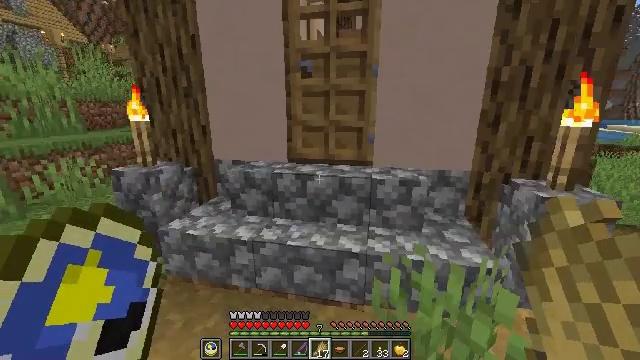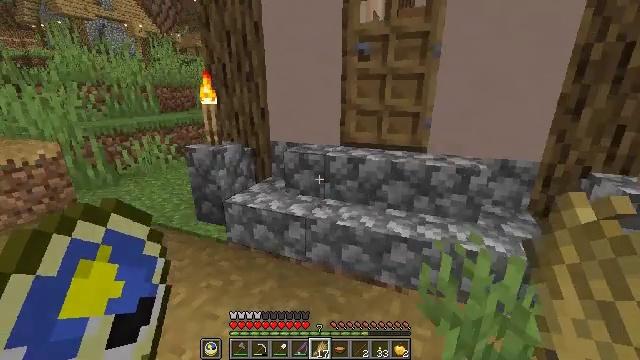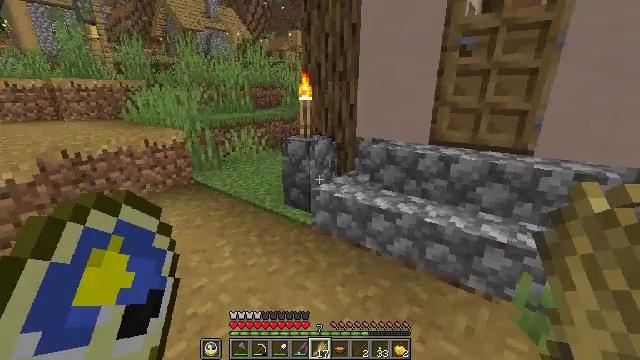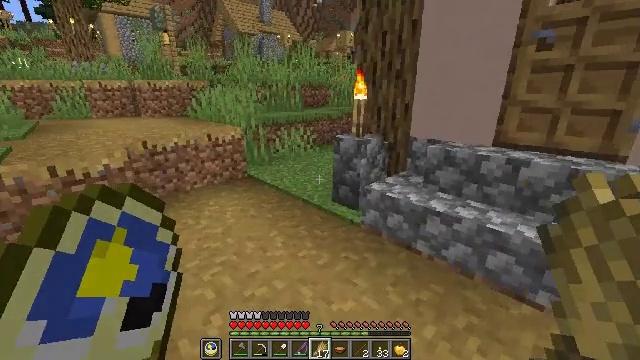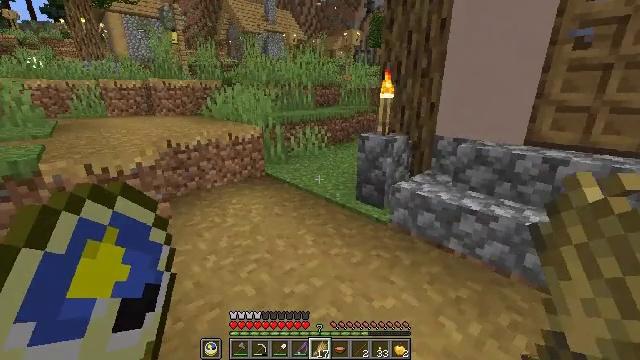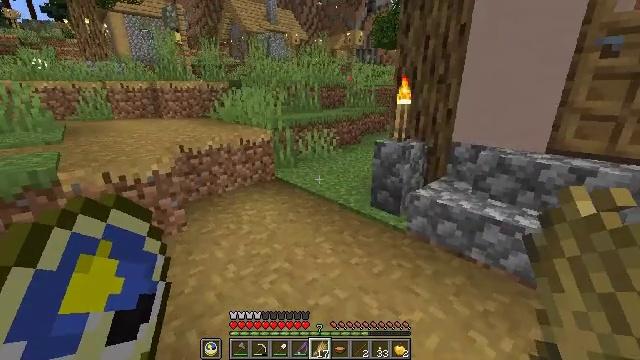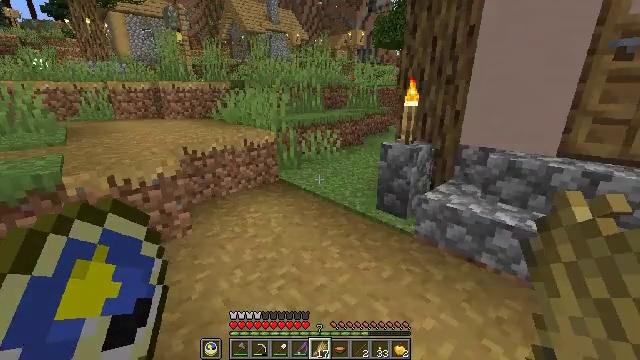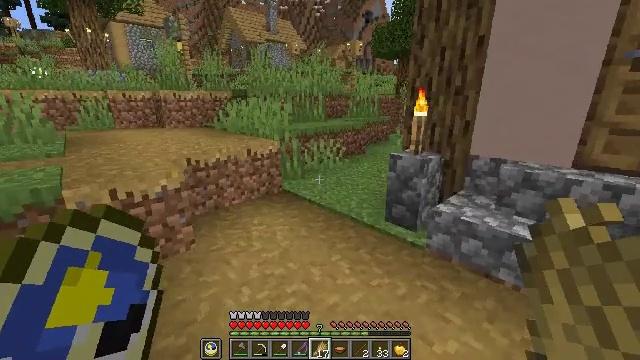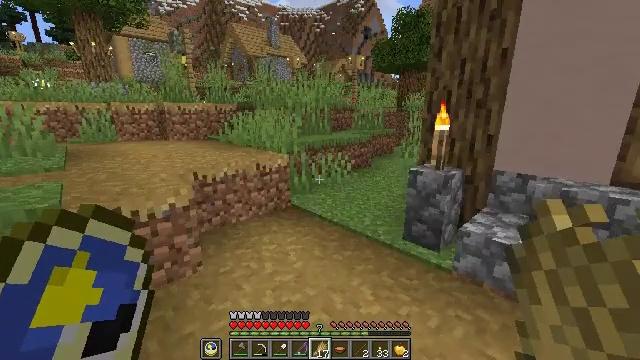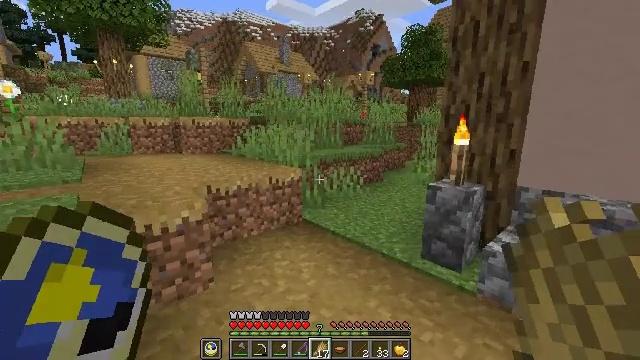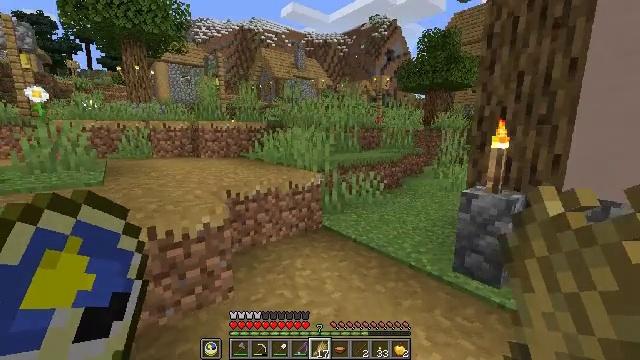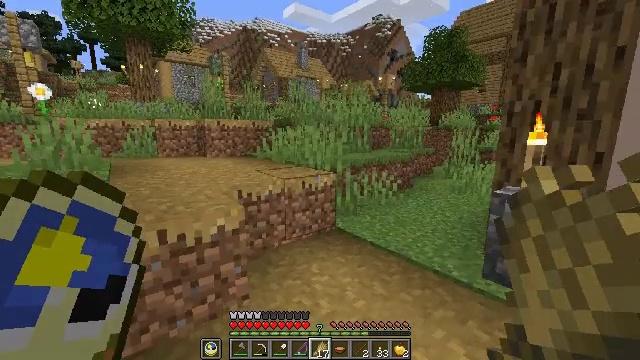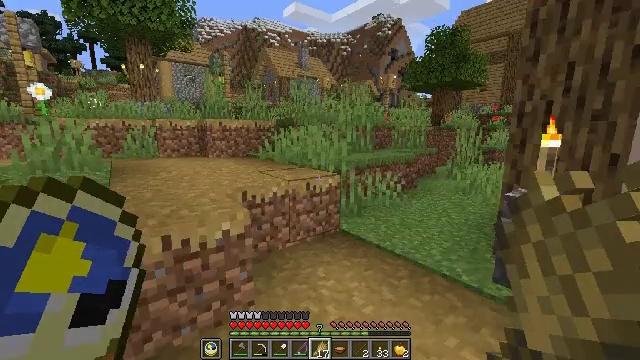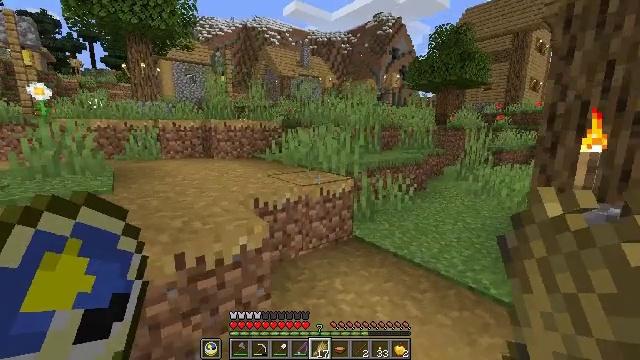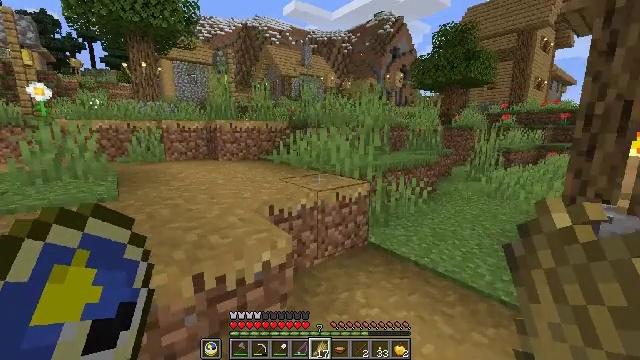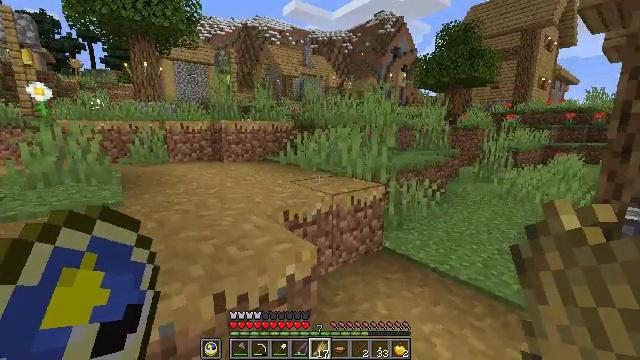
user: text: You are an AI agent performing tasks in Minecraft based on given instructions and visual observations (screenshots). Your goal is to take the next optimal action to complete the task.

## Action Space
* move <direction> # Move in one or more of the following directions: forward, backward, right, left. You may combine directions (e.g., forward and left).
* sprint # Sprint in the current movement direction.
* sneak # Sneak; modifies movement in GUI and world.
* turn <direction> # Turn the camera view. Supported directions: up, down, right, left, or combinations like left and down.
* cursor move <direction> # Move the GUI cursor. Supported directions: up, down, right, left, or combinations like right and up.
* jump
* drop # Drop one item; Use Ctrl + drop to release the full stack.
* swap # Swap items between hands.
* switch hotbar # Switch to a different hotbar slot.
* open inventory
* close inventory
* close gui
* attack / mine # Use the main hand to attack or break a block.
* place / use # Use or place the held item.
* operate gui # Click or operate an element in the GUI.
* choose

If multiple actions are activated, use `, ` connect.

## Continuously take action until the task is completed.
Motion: motion action
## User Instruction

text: Break the oak door to remove it.
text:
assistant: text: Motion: move back and move left, turn left and down
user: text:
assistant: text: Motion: move left, turn left
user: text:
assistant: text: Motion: move left, turn left
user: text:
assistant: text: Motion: move left
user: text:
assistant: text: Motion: move forward and move left
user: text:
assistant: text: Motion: move forward and move left
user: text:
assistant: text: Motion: move forward and move left, turn up
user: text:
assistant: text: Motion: move forward and move left, turn up
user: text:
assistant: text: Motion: move forward and move left, turn left and up
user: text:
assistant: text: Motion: move forward and move left, turn left
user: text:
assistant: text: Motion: move forward and move left
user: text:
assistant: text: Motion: move forward and move left
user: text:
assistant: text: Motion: move forward and move left
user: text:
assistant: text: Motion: move forward and move left
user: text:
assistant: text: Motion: move forward and move left
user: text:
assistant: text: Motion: move forward and move left, jump
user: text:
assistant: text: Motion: move forward and move left, jump
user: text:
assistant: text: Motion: move forward and move left, jump
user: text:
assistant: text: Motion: move forward and move left, jump
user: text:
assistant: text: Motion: move forward and move left, jump
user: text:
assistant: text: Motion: move left, jump
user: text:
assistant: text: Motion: move left, turn right
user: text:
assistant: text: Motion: move left, turn right
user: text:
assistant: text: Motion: move left, turn right and down
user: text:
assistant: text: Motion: move left, turn right and down
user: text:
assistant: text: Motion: move back and move left, turn right
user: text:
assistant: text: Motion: move back and move left
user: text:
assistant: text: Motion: move back and move left
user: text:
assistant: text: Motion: move back and move left
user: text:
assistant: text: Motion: move left, turn right